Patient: sex M, age 79
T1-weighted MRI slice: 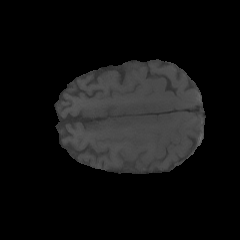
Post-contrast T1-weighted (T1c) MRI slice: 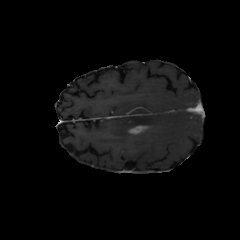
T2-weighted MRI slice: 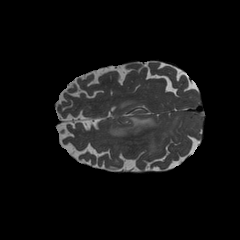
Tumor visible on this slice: yes
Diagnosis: Glioblastoma, IDH-wildtype
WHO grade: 4